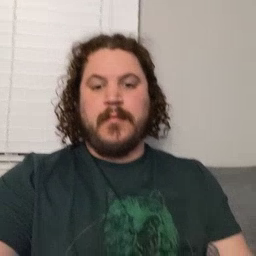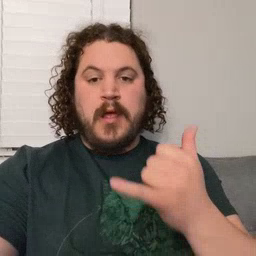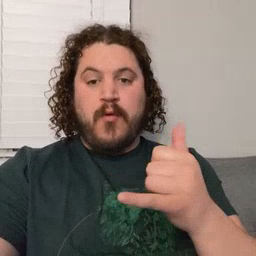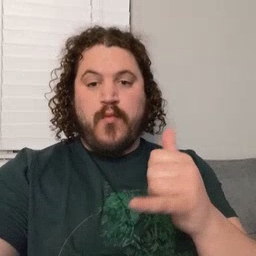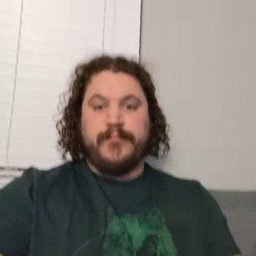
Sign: yellow